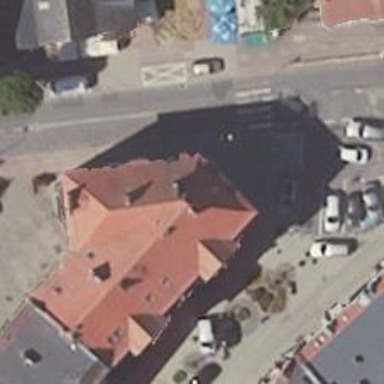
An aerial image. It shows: Beauty shop.